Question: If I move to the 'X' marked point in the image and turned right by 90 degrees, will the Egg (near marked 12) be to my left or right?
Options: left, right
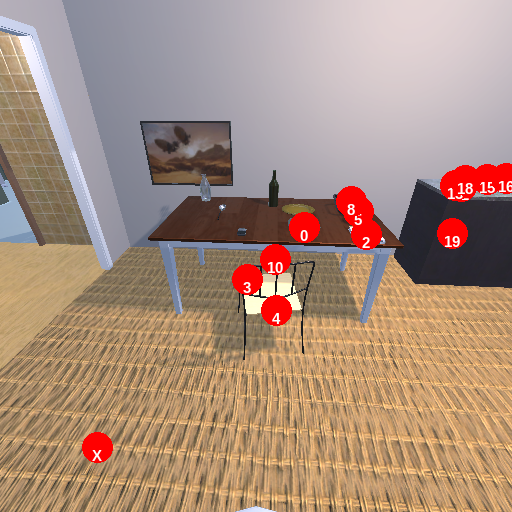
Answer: left